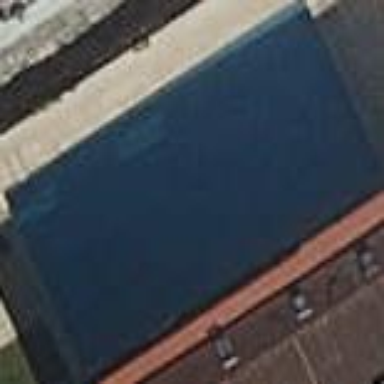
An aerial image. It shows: Swimming pool located in leisure land.